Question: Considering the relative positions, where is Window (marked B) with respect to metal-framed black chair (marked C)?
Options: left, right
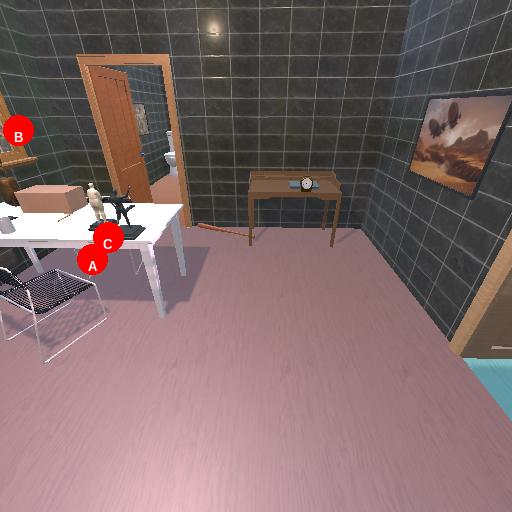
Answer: left